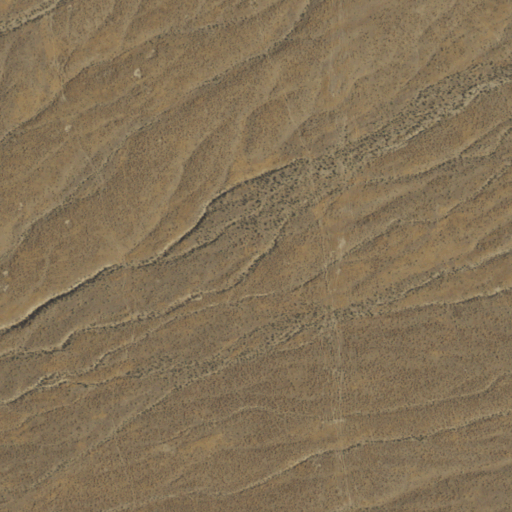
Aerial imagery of plain(s) in Nevada named Packard Flat containing shrub and grassland